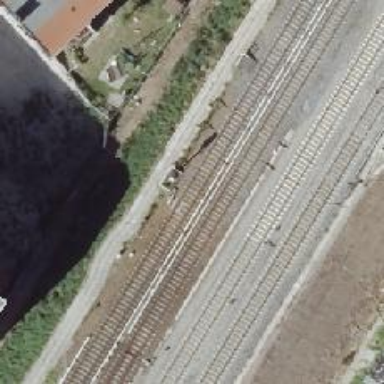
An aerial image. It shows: Railway signal.